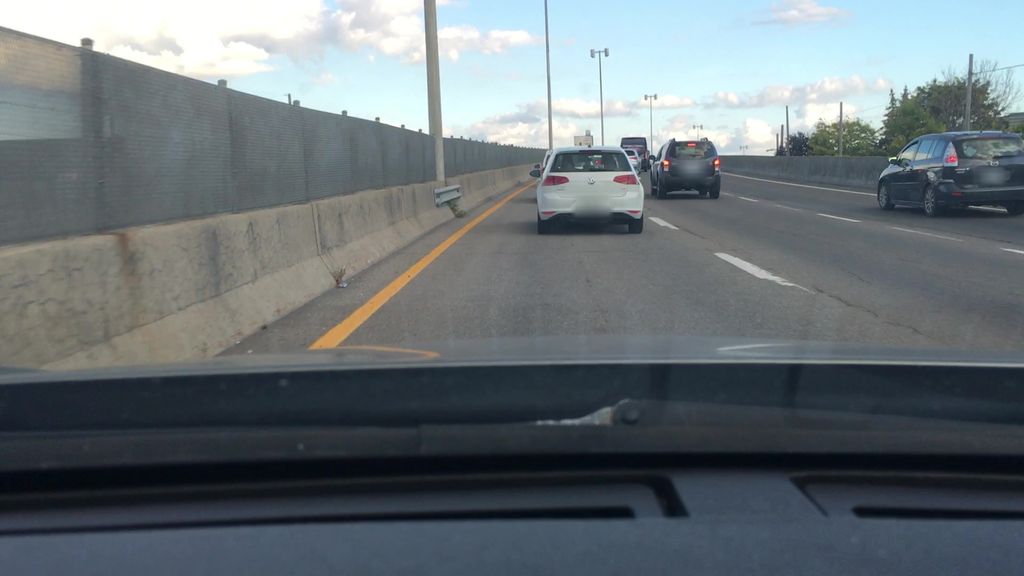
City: montreal